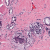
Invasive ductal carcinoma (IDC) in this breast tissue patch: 0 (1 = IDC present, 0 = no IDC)